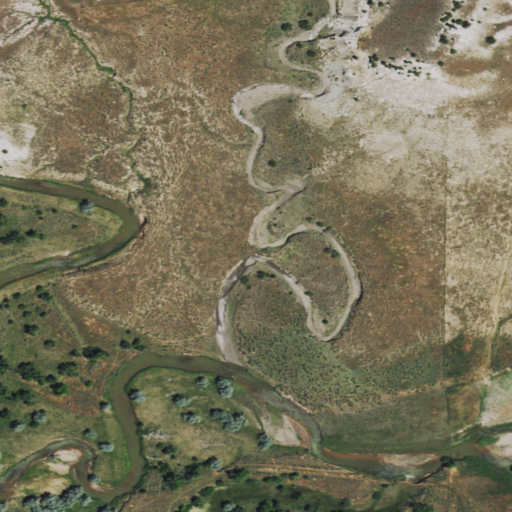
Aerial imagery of valley in Wyoming named Davis Draw containing shrub, woody wetlands, and herbaceous wetlands